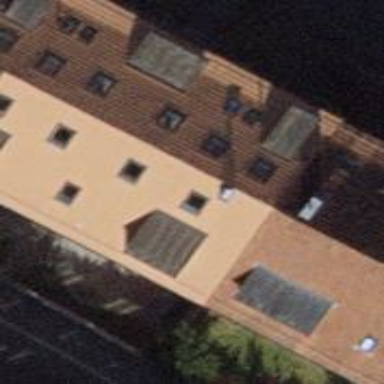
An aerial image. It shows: Tile-roofed apartment building.